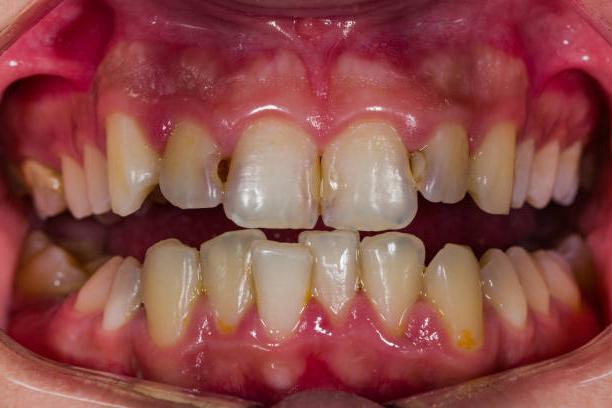
Condition: Calculus